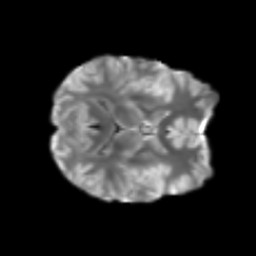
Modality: T2w
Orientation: axial
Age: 25
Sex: female
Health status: healthy
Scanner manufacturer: siemens
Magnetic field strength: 3 T
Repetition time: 3.6 s
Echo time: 0.0964 s